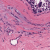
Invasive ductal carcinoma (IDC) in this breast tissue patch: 0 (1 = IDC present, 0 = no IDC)